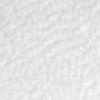
Label: no_change